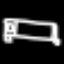
Label: bed